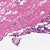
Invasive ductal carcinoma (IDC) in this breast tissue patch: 0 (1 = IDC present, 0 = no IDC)